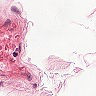
Metastatic tissue present: no